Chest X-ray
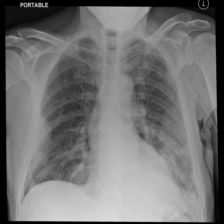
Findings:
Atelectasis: negative
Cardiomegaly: negative
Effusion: negative
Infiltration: negative
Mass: negative
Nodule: negative
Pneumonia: negative
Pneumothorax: negative
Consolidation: negative
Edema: negative
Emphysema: negative
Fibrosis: negative
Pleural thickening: negative
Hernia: negative